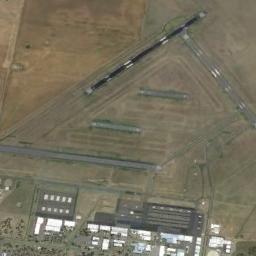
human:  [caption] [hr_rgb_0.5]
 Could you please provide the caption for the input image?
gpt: An airport are built in the middle of farmland next to some buildings .

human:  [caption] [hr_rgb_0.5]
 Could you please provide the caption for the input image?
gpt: Most of the airport's buildings have white roofs .

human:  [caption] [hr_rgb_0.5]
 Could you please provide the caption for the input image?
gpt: A runway at the airport was surrounded by a brown farmland with several airport houses next to the runway .

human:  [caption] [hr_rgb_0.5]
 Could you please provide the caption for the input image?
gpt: An airport with some runways perpendicular to each other in the vacant lot and some white buildings beside .

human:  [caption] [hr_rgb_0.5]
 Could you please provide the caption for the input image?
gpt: There are many buildings of different sizes and shapes at the airport .